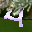
Label: 4